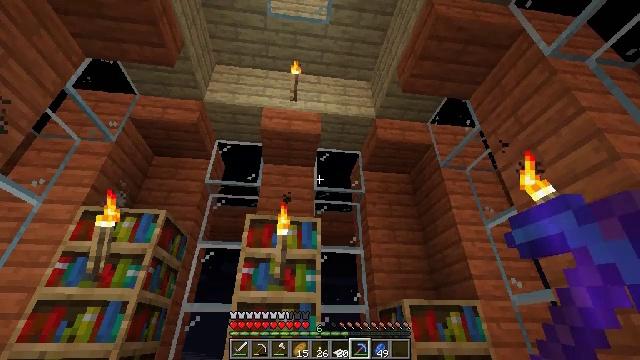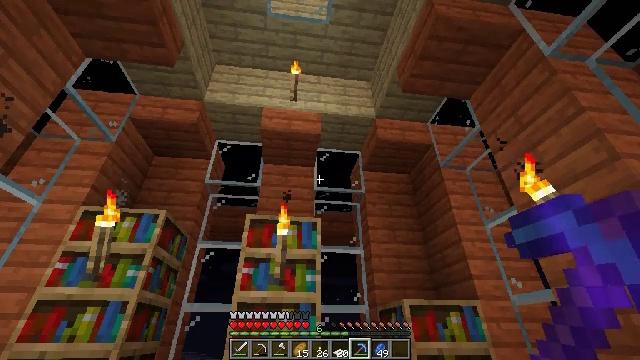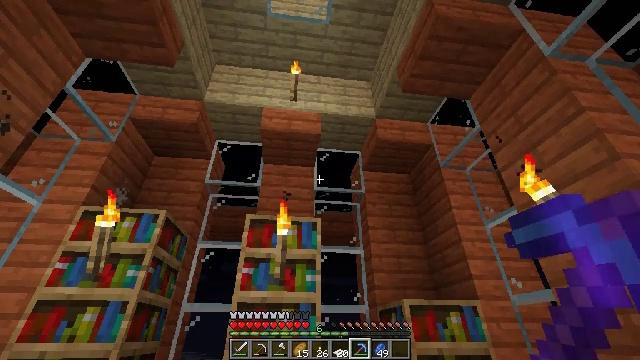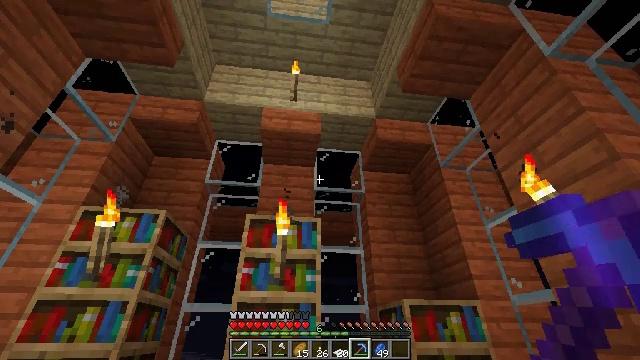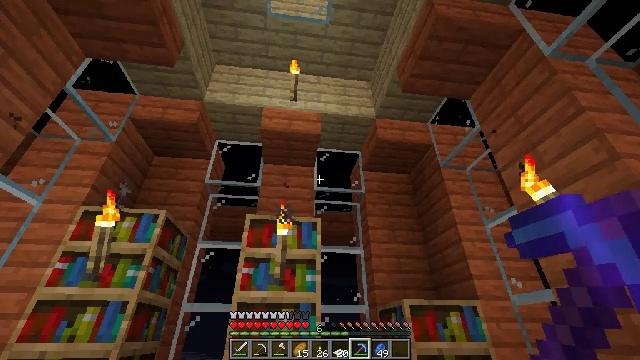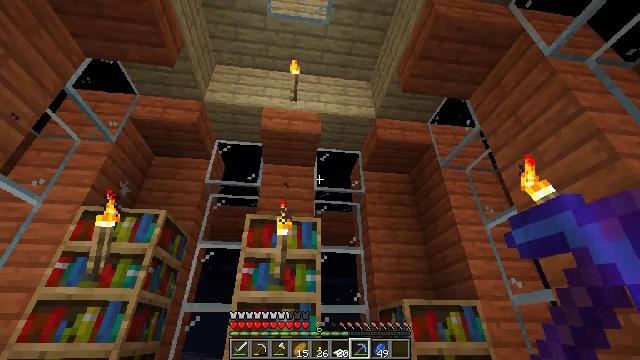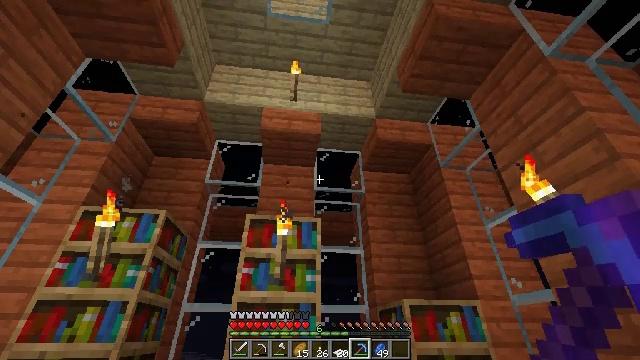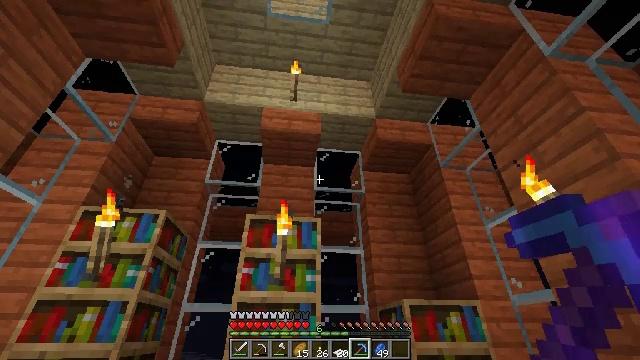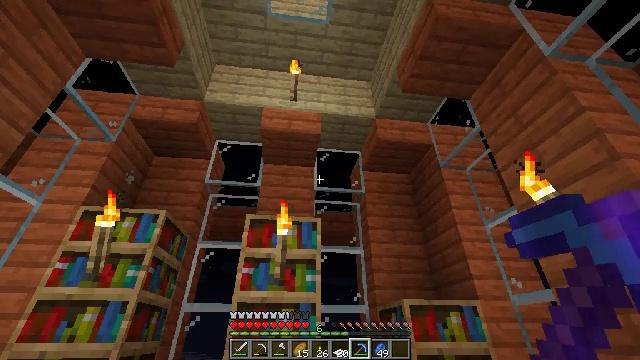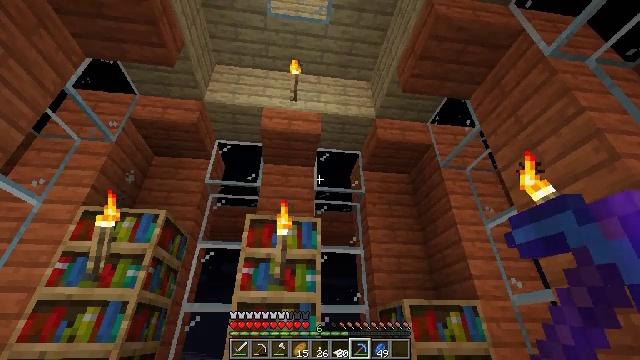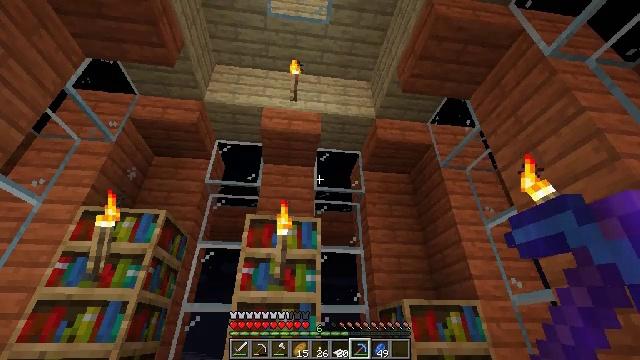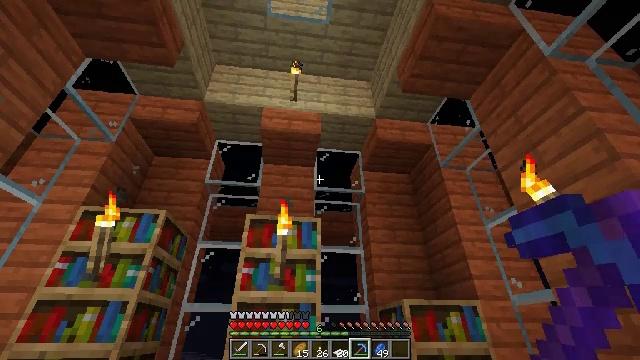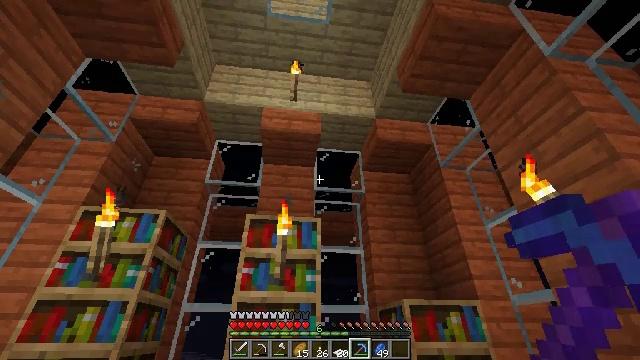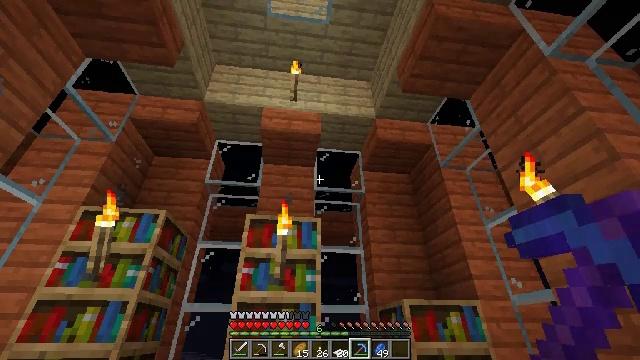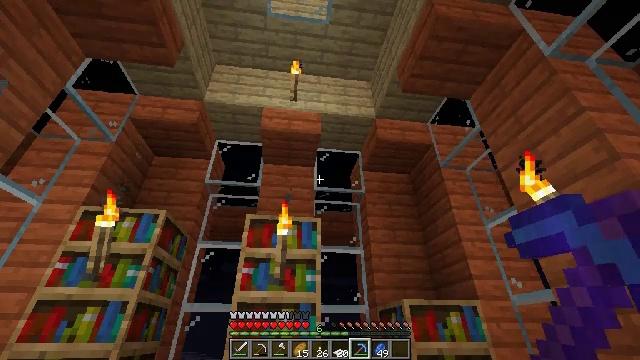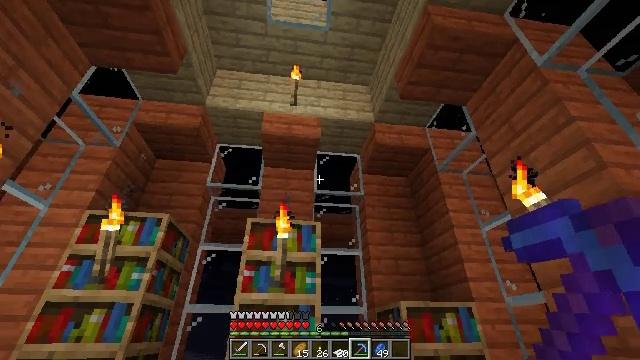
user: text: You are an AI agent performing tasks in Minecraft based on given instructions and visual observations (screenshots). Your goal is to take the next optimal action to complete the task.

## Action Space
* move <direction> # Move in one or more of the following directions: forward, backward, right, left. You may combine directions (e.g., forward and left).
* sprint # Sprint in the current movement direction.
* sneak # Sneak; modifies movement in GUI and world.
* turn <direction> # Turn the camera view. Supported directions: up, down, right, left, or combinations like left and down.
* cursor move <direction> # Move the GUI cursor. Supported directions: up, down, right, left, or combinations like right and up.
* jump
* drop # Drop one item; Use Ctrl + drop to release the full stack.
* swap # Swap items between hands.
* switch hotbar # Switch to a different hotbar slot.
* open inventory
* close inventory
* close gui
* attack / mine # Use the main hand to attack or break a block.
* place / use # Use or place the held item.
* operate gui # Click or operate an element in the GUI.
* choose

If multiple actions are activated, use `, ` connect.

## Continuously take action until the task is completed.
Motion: motion action
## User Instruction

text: Open the crafting table and craft a book.
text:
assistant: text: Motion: no_op
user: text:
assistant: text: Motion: no_op
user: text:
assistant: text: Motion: no_op
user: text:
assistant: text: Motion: no_op
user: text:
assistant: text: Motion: no_op
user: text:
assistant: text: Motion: no_op
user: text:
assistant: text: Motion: no_op
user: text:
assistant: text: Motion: no_op
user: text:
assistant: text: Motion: no_op
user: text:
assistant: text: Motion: no_op
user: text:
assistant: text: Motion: no_op
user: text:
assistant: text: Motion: no_op
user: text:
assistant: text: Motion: no_op
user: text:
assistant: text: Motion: no_op
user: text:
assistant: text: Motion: move back
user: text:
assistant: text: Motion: move back
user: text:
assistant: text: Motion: move back
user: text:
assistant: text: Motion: move back
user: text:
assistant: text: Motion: move back
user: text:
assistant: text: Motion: move back
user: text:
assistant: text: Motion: move back, turn right and down
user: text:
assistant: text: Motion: move back, turn right and down
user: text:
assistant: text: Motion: move back, turn right and down
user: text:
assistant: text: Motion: move back, turn up
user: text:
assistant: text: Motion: move back, turn left and up
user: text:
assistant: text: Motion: move back, turn left and up
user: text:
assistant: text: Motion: move back
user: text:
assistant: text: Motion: move back, turn left and down
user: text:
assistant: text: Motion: move back, turn down
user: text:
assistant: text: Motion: move back